Question: I have a query:
'''
SELECT 'l'.'id', 'l'.'headline', 'l'.'description', 'l'.'image', 'l'.'campaign_id', IF(l.required_impressions=0,0,1) AS sequence, (IFNULL(ROUND(COUNT(DISTINCT(lc.id)) / COUNT(DISTINCT(li.id)), 3) * 100, 0) * 0.3) + (l.cost * 0.7) AS 'scales', 'c'.'name' AS 'campaign'
FROM 'app_links' AS 'l'
INNER JOIN 'app_campaigns' AS 'c' ON c.id = l.campaign_id
LEFT JOIN 'app_link_clicks' AS 'lc' ON lc.link_id = l.id
LEFT JOIN 'app_link_impressions' AS 'li' ON li.link_id = l.id
LEFT JOIN 'app_links_categories' AS 'lcat' ON l.id = lcat.link_id
LEFT JOIN 'app_links_countries' AS 'lcou' ON l.id = lcou.link_id
WHERE lcat.category_id IN(3,7,14)
AND lcou.country_id IN(89,147,124,131,259,197,88)
GROUP BY 'l'.'id'
ORDER BY sequence DESC, 'scales' DESC
LIMIT 6
'''
The EXPLAIN query return:

Do you have any ideas how to optimize the query? Now it take ~0.6 sec, so it's quite long :/
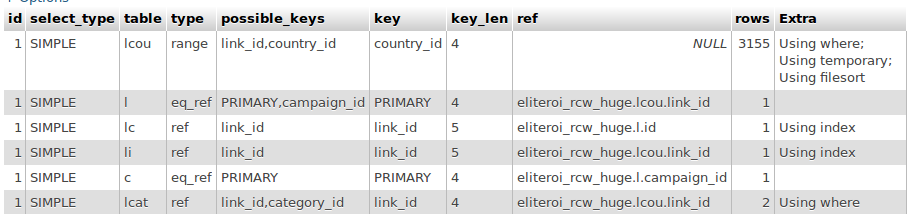
Answer: As long as you're referring to 'lcat' and 'lcou' in the 'WHERE' clause it makes no sense for them to be joined by 'LEFT' join.
So my proposal is:
1. Change LEFT JOIN for lcat and lcou to INNER JOIN
2. Move these 2 joins upper so all INNER JOINs were in the beginning
3. Move lcat and lcou conditions to the correspondent ON clauses (this shouldn't change anything, but would be more readable)
4. Create composite link_id + country_id and link_id + category_id indexes
5. As you can see - mysql optimizer changed the order for the tables joins, so the app_links was joined in the middle and seems like app_links is myisam (it's just a guess based on the fact that campaign_id doesn't look like a clustered index). If so - try to add compound campaign_id + id index for it as well
PS: make the changes above and provide new execution plan
PPS: provide schema for all the tables from the query